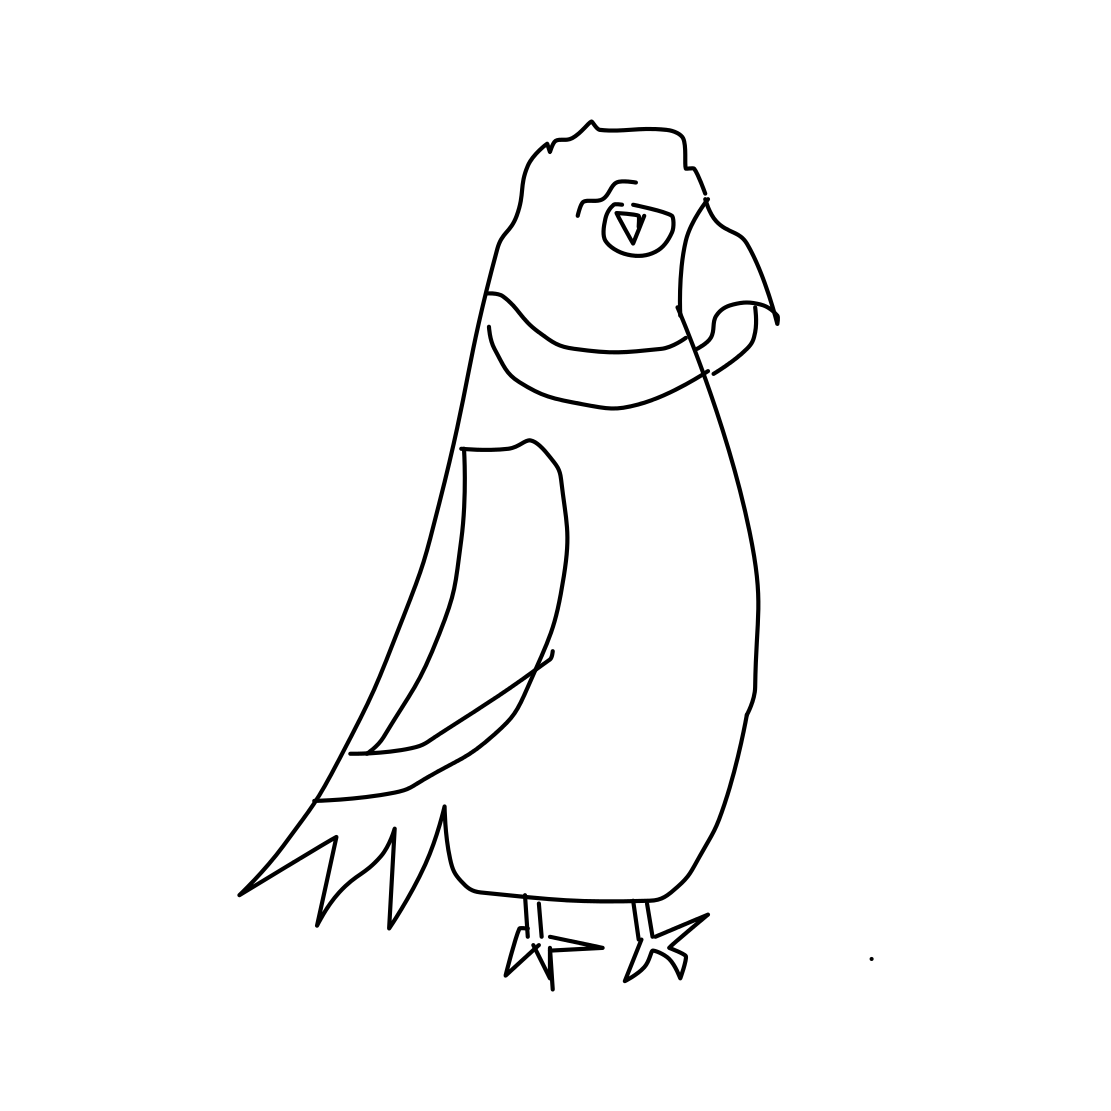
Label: parrot